Interaction volume radius: 5 \u00c5
Interaction volume height: 25 \u00c5
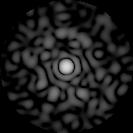
Disorder parameter: 0.7805